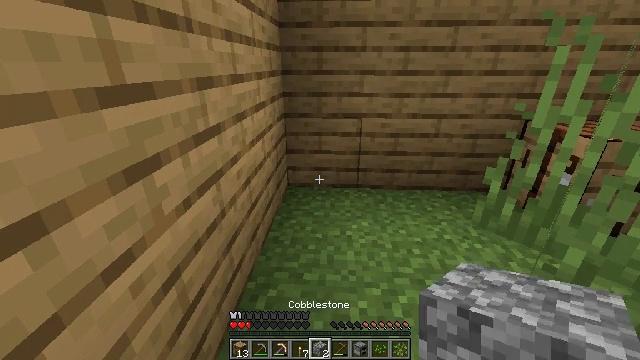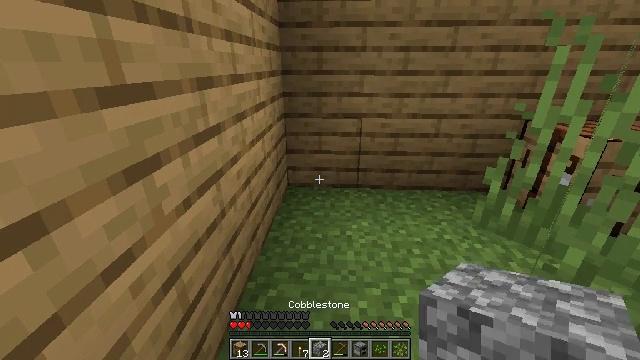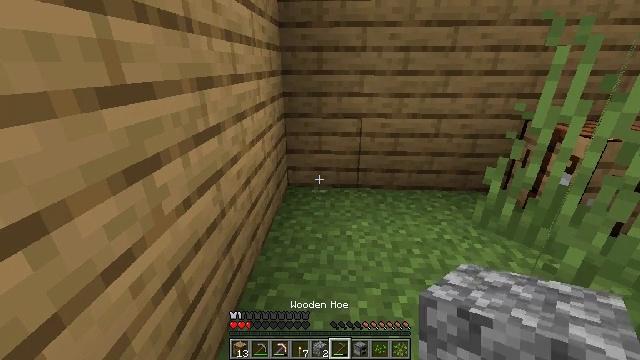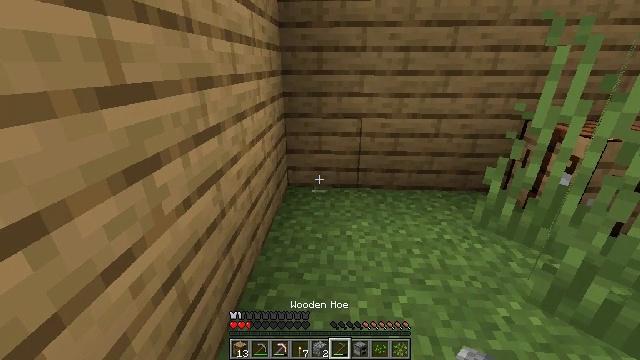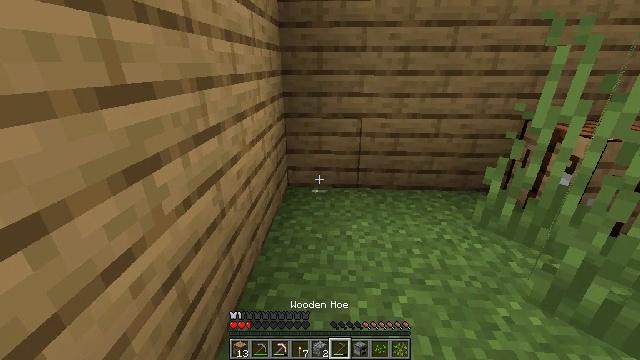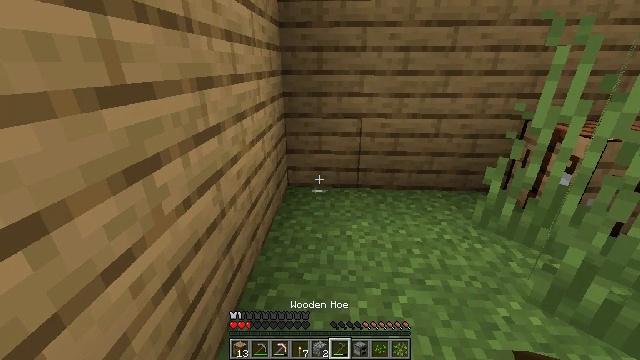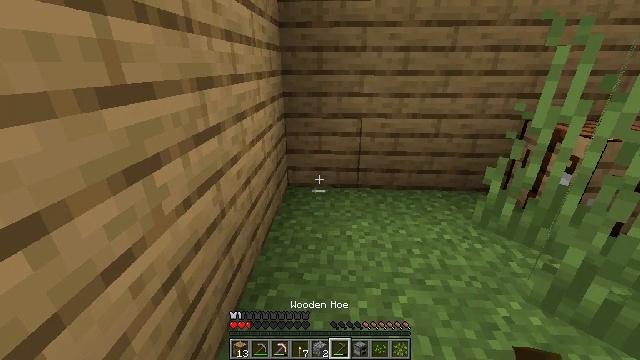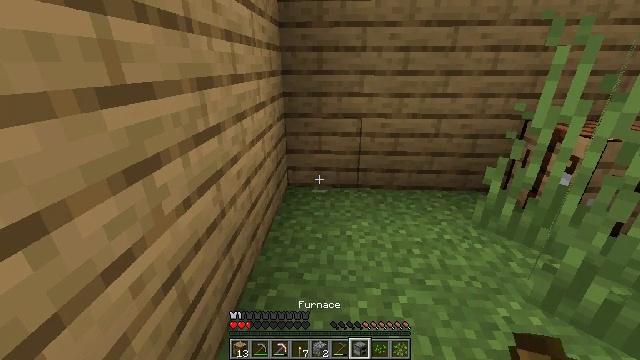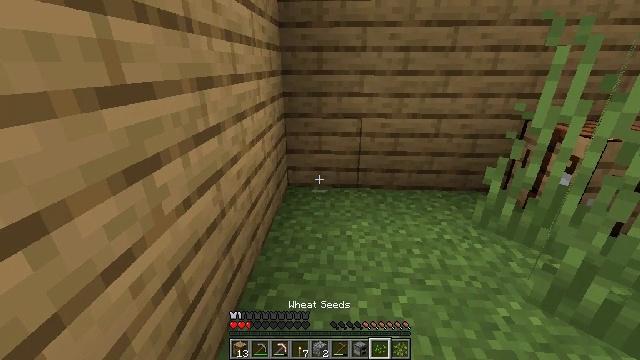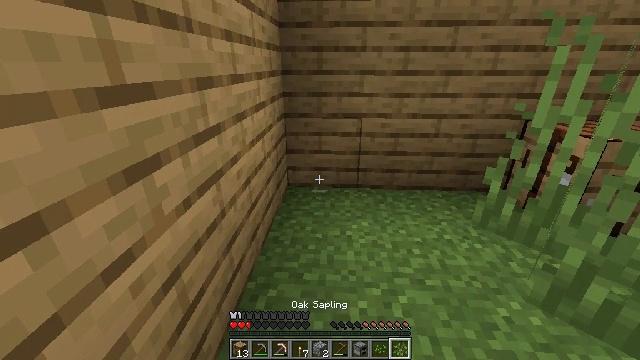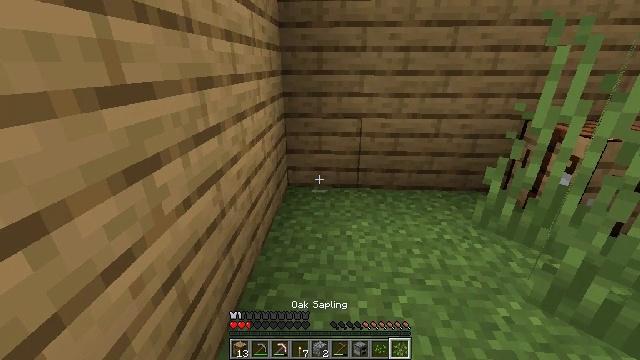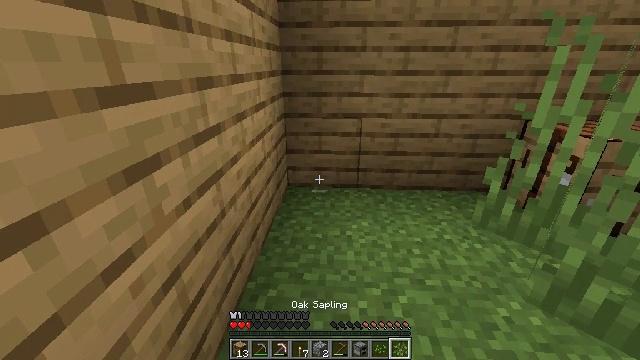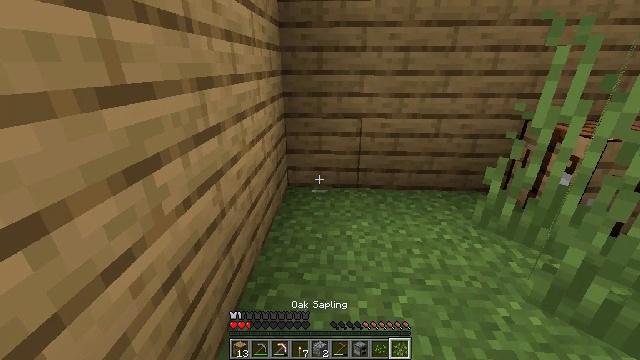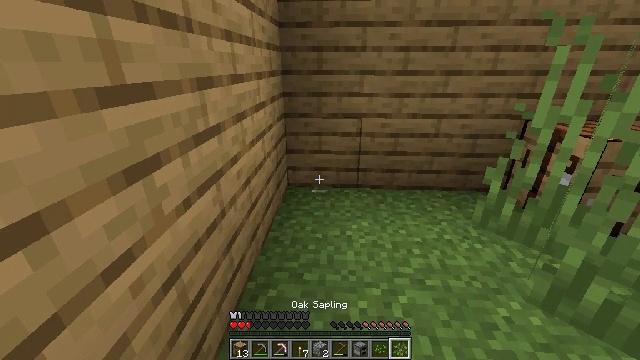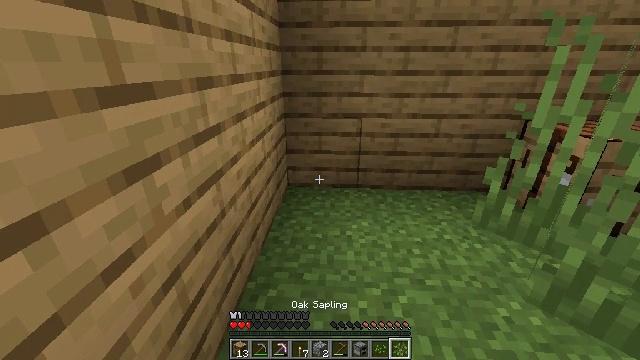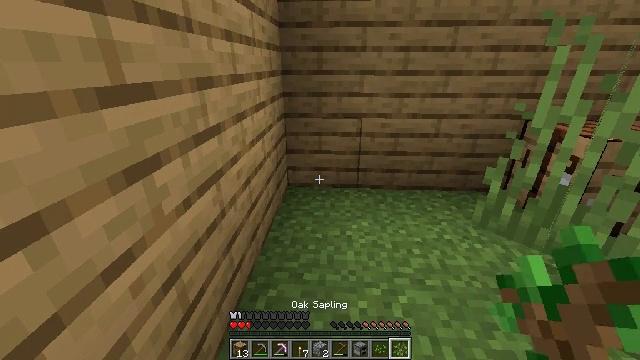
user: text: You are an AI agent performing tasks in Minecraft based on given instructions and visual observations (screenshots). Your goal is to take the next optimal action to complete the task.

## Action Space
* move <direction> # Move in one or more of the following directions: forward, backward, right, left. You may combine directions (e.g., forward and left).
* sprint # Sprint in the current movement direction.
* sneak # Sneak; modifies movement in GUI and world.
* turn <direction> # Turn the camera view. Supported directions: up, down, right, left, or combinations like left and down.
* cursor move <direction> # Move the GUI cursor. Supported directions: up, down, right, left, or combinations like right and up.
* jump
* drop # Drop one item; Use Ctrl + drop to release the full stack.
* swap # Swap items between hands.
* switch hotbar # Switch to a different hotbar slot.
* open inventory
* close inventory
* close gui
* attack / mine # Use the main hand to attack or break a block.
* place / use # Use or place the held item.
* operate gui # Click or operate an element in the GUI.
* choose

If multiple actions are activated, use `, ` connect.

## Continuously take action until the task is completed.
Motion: motion action
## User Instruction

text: Drop an oak sapling.
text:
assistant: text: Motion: no_op
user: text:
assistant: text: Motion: no_op
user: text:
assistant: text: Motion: no_op
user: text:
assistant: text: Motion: no_op
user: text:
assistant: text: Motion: no_op
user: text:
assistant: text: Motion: no_op
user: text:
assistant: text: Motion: no_op
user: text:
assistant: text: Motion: no_op
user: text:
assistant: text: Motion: no_op
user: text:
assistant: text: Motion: no_op
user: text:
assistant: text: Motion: no_op
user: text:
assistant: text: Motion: no_op
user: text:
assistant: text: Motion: no_op
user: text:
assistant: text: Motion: no_op
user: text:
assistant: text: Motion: no_op
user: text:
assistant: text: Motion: no_op
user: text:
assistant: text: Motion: no_op
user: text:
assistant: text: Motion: no_op
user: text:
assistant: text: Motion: no_op
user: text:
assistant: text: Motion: no_op
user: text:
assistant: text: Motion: no_op
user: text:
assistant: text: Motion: no_op
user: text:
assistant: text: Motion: no_op
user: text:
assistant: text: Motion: no_op
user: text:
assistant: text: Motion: no_op
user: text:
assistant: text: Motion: no_op
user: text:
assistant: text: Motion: no_op
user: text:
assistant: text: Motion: no_op
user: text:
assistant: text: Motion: no_op
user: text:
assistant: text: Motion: no_op